Question: So the main issues I am having with the table is coloring it completely in ('#EEECE1') color and formatting it so that there is no white area around it. This way, I can easily insert it into a ppt. doc. without it looking off with the border and extra space.
I have the following code:
'''
def tables():
data=[[10,10,10,5,5,5,2,2,2,4,4,4,4,4,4,5,5,5],[10,10,10,5,5,5,2,2,2,4,4,4,4,4,4,5,5,5],[10,10,10,5,5,5,2,2,2,4,4,4,4,4,4,5,5,5],[10,10,10,5,5,5,2,2,2,4,4,4,4,4,4,5,5,5]]
fig= plt.figure()
ax = fig.add_subplot(111)
ax.axis('off')
rows=['AB','BC','SK','MB']
cols=["Gas", "Wk/Wk", "Yr/Yr","Oil", "Wk/Wk", "Yr/Yr","Bit", "Wk/Wk", "Yr/Yr","Total", "Wk/Wk", "Yr/Yr","Hor", "Wk/Wk", "Yr/Yr","Vert/Dir", "Wk/Wk", "Yr/Yr"]
table = ax.table(cellText=data, colLabels=cols,rowLabels=rows, loc='upper center',cellLoc='center')
table.auto_set_font_size(True)
table.scale(1.5,1.5)
plt.savefig(filenameTemplate2, format='png',bbox_inches='tight')
'''
Which gives me this:

Any suggestions?
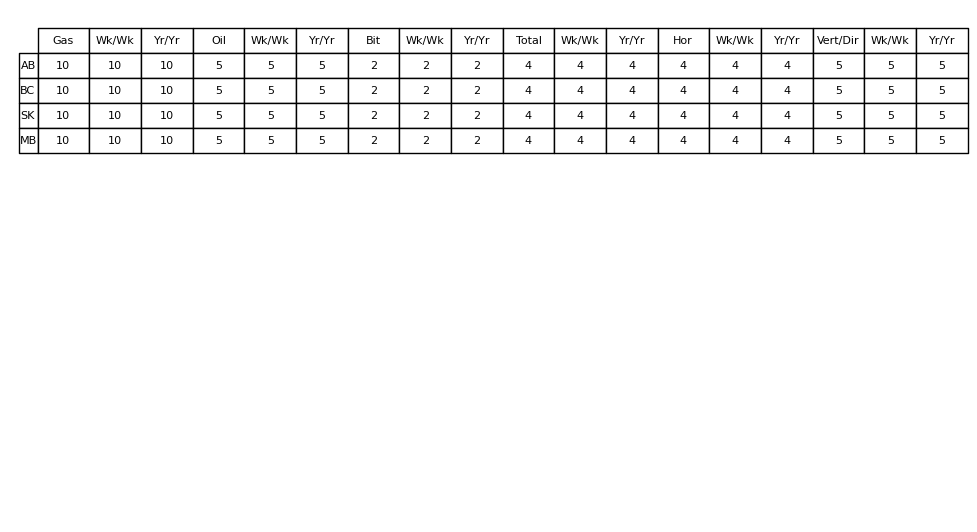
Answer: Your problem seems to be with the axes. You have a big white axis area around your table, and the png is created with tight borders around the axis, not the table. Removing the axis background colour helps a bit:
'''
ax.set_axisbgcolor((0,0,0,0))
'''
gets you transparent graph area. The point with a transparent bg is that it should stay transparent in PPT as well. Another way to specify the transparency is when you create the subplot:
'''
add_subplot(111, axisbg='none')
'''
Then you will also have to adjust the axis position relative to the figure, for example:
'''
ax.set_position([0, 0, 1, 1])
'''
to fill the whole figure.
The cell colours can be set when creating the table, but it seems to be a bit clumsy:
'''
tbl=plt.table(cellText=data, cellColours=[["#EEECE1"] * len(data[0])]*len(data))
'''
At least my matplotlib is buggy here, see the end of the answer.
---
So, something along these lines:
'''
data=[[10,10,10,5,5,5,2,2,2,4,4,4,4,4,4,5,5,5],[10,10,10,5,5,5,2,2,2,4,4,4,4,4,4,5,5,5],[10,10,10,5,5,5,2,2,2,4,4,4,4,4,4,5,5,5],[10,10,10,5,5,5,2,2,2,4,4,4,4,4,4,5,5,5]]
fig = plt.figure(figsize=(6,2))
ax = fig.add_subplot(111, axisbg='none')
ax.axis('off')
ax.set_position([0, 0, 1, 1])
rows=['AB','BC','SK','MB']
cols=["Gas", "Wk/Wk", "Yr/Yr","Oil", "Wk/Wk", "Yr/Yr","Bit", "Wk/Wk", "Yr/Yr","Total", "Wk/Wk", "Yr/Yr","Hor", "Wk/Wk", "Yr/Yr","Vert/Dir", "Wk/Wk", "Yr/Yr"]
table = ax.table(cellText=data, colLabels=cols, rowLabels=rows, rowColours=['none']*len(data), colColours=['none']*len(data[0]), loc='upper center',cellLoc='center', cellColours=[["none"] * len(data[0])] * len(data))
table.auto_set_font_size(True)
table.scale(1.5, 1.5)
plt.savefig("test.png", format='png',bbox_inches='tight')
'''
This should produce a table with fully transparent background. If you want to have background colour for the cells, change the "none" in cellColours. Kw args 'rowColours' and 'colColours' determine the colours behind the column and row labels. If you want to set the background for the whole image, change it in the 'axisbg' argument of 'add_subplot'.
And be warned: it seems that different versions of matplotlib do a bit different things with the scaling.
UPDATE: There may be a bug in 'table.py' in factory function 'table'... It seems that if both 'colColors' and 'colLabels' are defined, the cell offset is 0, and the rows jump to a wrong place.
The workaround is an ugly hack, but:
'''
table = ax.table(cellText=data, colLabels=cols, rowLabels=rows, loc='upper center',cellLoc='center')
for cidx in table._cells:
table._cells[cidx].set_facecolor('none')
'''
will do. 'table._cells' is a dictionary of cells (which are built on the 'Rectangle' class). The same trick enables you to do whatever fancy colouring for the cell faces or edges, and the dict keys are cell coordinates.